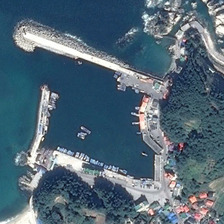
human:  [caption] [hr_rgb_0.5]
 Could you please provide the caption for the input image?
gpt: some steamers lies at the side of the port .

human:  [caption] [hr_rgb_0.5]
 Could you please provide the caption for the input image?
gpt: a port with white ground while with many dark green plants surrounded .

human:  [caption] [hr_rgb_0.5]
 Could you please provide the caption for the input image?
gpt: part of the sea with moss blue water while with a port besides .

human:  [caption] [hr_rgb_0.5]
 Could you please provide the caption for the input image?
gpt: some houses with red roof in side while surrounded by many plants .

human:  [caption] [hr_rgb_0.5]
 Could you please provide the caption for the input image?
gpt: many boats are in a port with many buildings and green trees next to it .